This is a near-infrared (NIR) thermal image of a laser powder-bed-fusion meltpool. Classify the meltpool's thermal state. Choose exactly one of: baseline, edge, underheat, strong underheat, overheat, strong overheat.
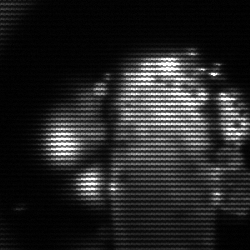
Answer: strong underheat